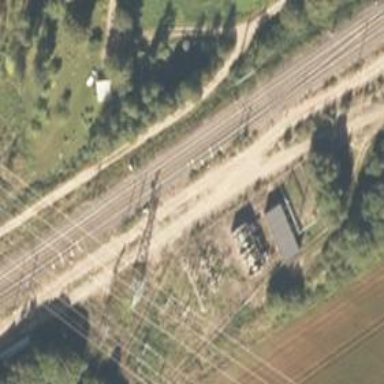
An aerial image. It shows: Railway with continuous electrified contact lines.